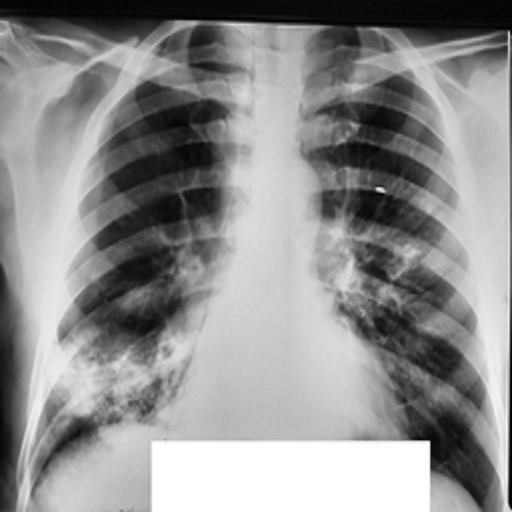
Finding: TUBERCULOSIS